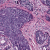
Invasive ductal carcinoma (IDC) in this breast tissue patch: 0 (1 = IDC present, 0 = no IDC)